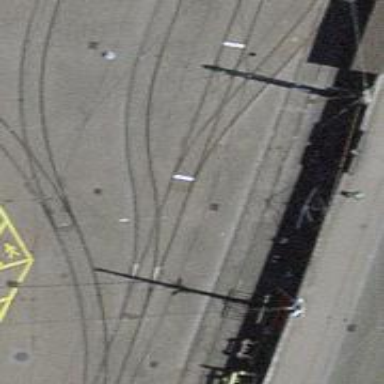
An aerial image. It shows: Tram railway with electrified contact lines passing through service yard with single track.